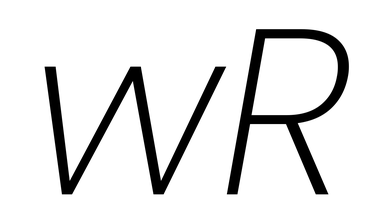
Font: Poppins-ExtraLightItalic